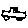
Label: car